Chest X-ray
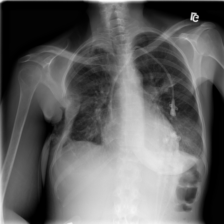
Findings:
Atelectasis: negative
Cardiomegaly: negative
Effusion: positive
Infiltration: negative
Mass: positive
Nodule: negative
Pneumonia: negative
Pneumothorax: negative
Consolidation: negative
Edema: negative
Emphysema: negative
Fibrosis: positive
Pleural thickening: negative
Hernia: negative